Field crop: maize
Growth stage: 2
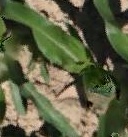
Species: maize